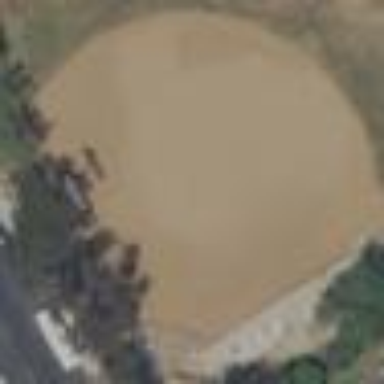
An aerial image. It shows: Baseball pitch for leisure land.